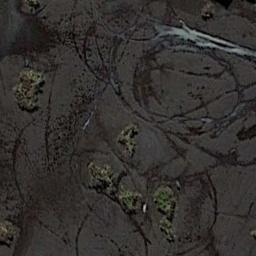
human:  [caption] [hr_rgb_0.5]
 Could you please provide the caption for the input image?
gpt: There are small creeks in the middle of this wetland .

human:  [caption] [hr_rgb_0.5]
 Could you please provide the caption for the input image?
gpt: The wetland consists of bare land, Dry plants and water .

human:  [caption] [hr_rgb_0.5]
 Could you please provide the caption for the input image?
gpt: There are many different areas of water surrounded by wetlands .

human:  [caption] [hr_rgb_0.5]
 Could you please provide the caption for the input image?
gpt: There is a large area of ​​dense brown bare land in a lake in a wetland .

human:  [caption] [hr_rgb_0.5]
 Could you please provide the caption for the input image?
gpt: There are some islands on the wetland .